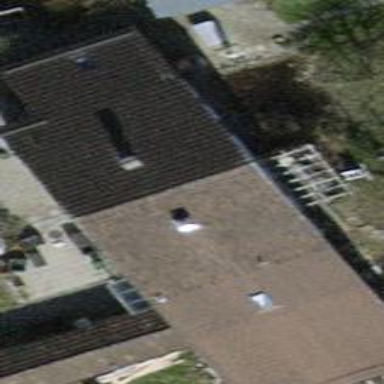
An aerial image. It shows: Building with tiled roof.